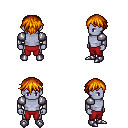
a pixel art fantasy rpg character, male body template, dark elf, purple skin, steel arm armor, red pants, dark blonde short bangs hairstyle, metal boots, four views (front, back, left, right), 2x2 character sprite sheet, small pixel art, hard edges, no anti-aliasing